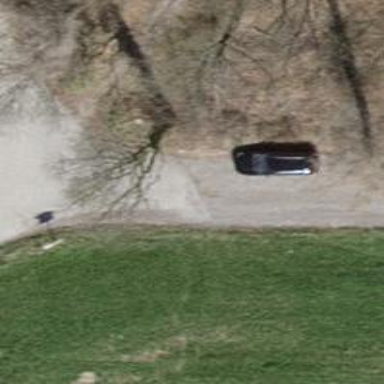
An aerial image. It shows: Parking area.